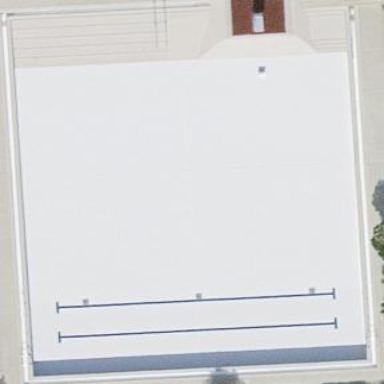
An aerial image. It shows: Swimming pool located in leisure land.